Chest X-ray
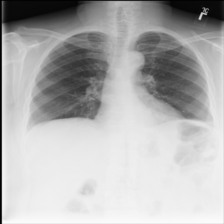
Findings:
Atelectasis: positive
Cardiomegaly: negative
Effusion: negative
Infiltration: negative
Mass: negative
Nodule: negative
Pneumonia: negative
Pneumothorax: negative
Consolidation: negative
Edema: negative
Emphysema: negative
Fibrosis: negative
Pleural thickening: negative
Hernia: negative